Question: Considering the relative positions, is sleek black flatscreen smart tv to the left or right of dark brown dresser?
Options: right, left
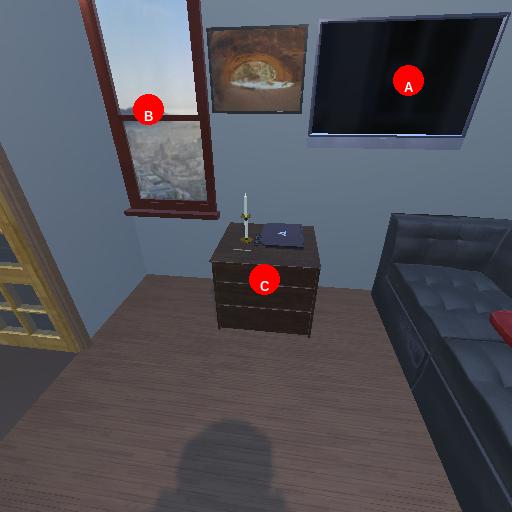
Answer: right